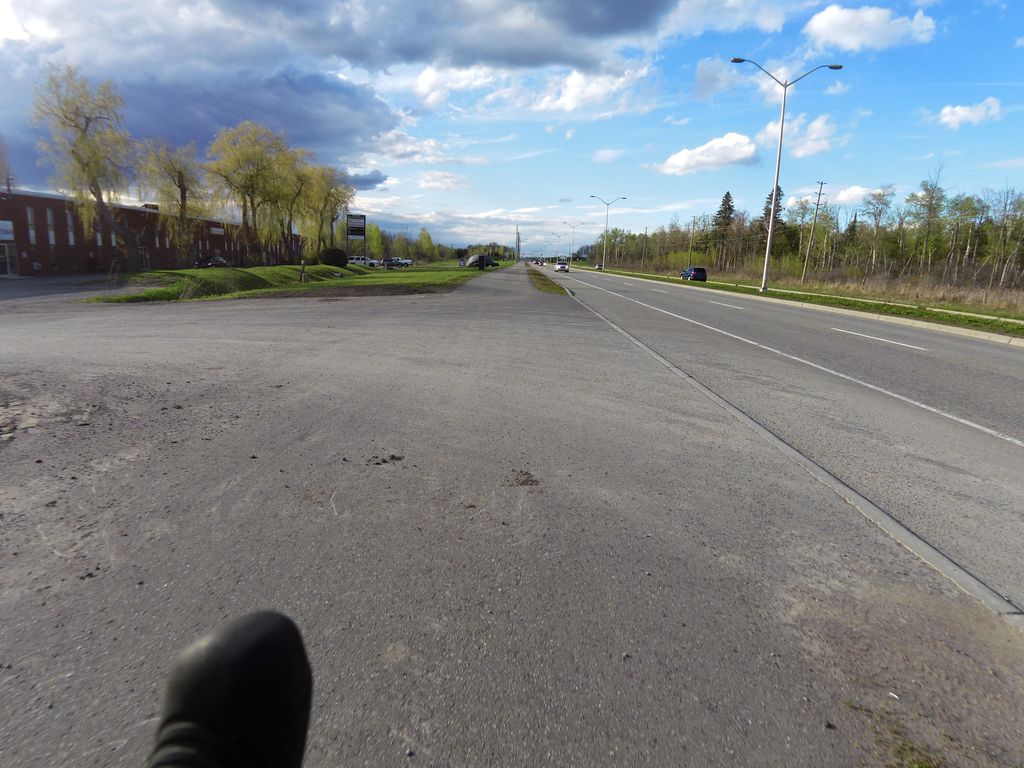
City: ottawa-gatineau